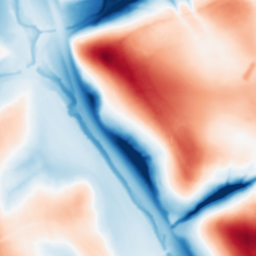
Category: multiscale
Decomposition family: dog_multiscale
Decomposition parameters: sigma_ratio: 2
n_scales: 5
base_sigma: 1
Upsampling method: edge_directed
Upsampling parameters: scale: 4
Upsampling scale: 4